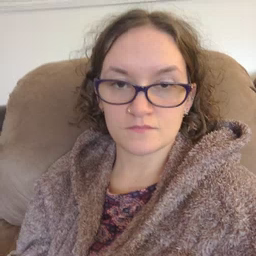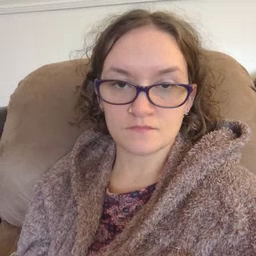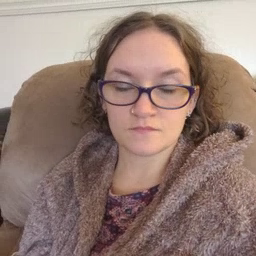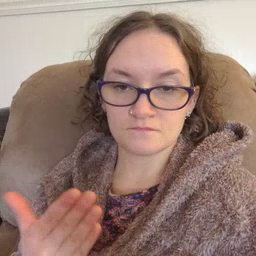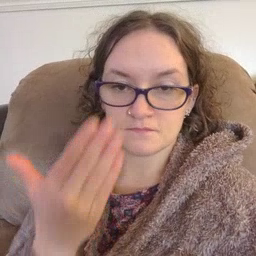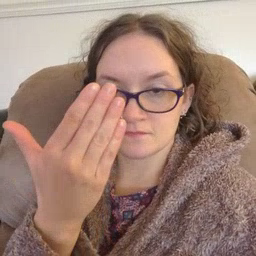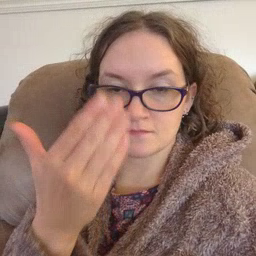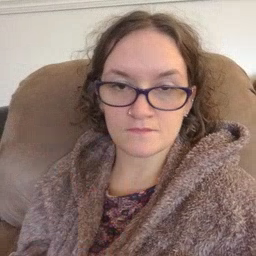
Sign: mitten